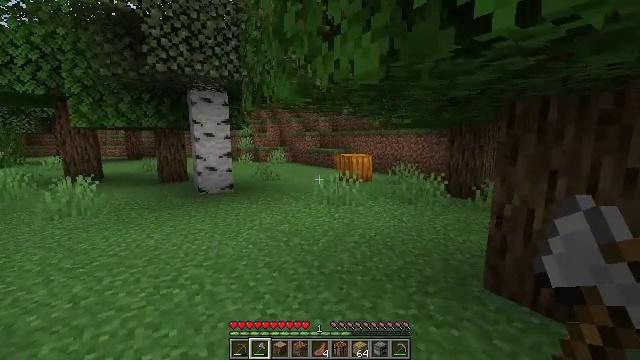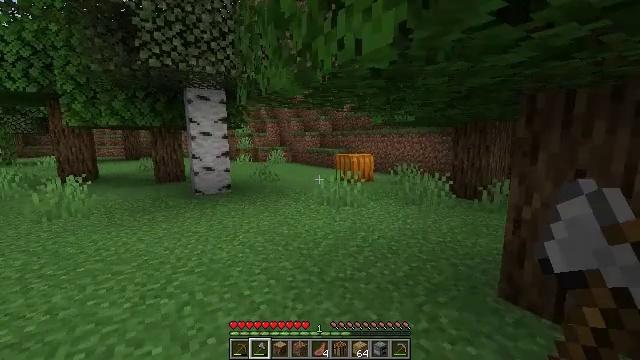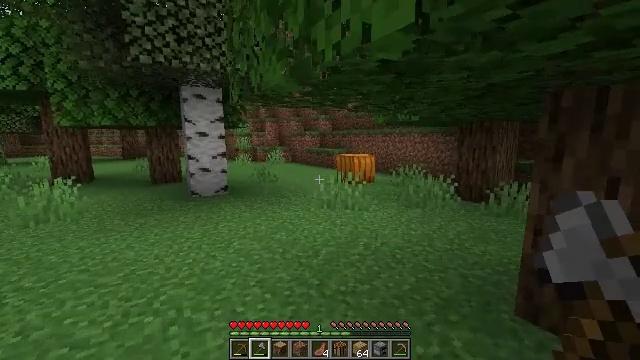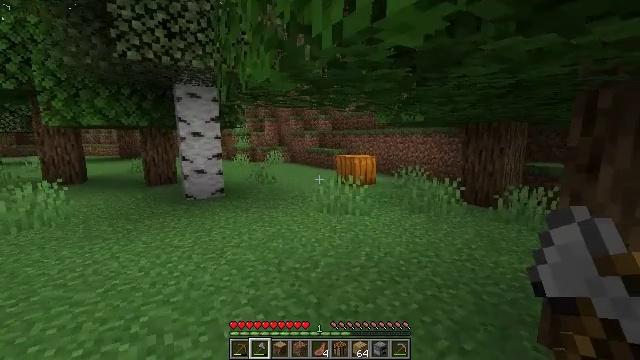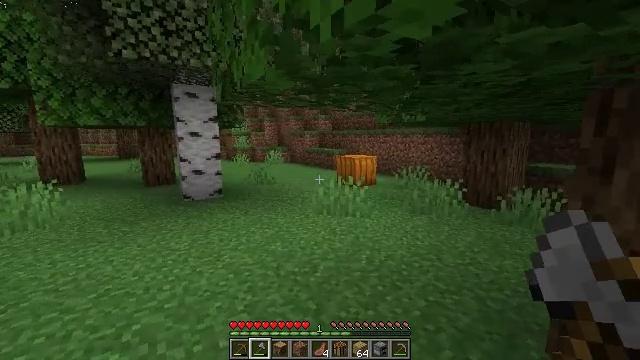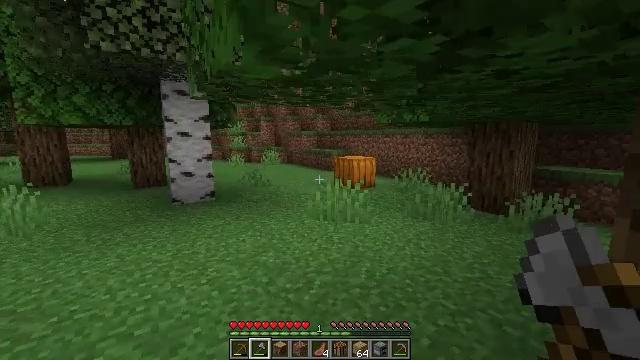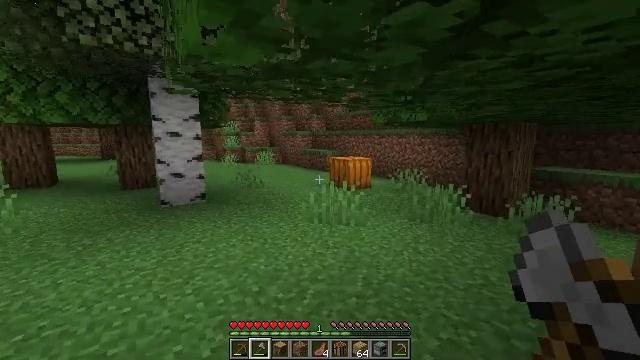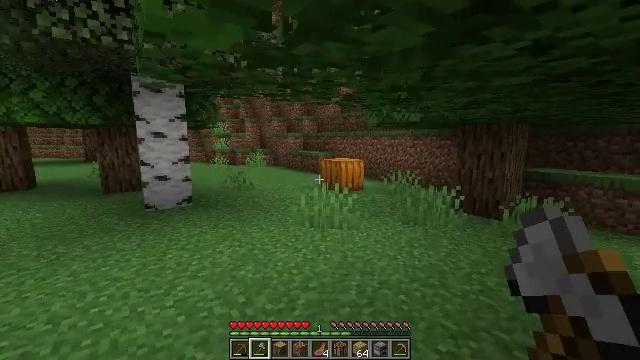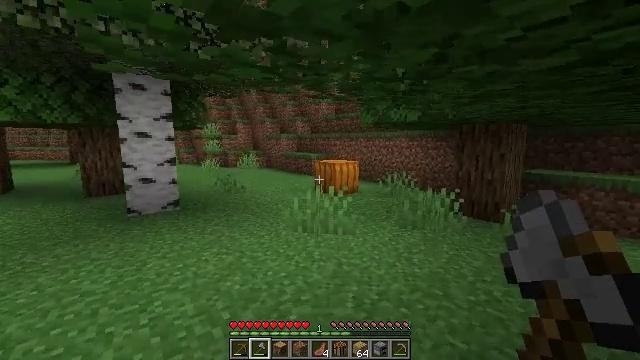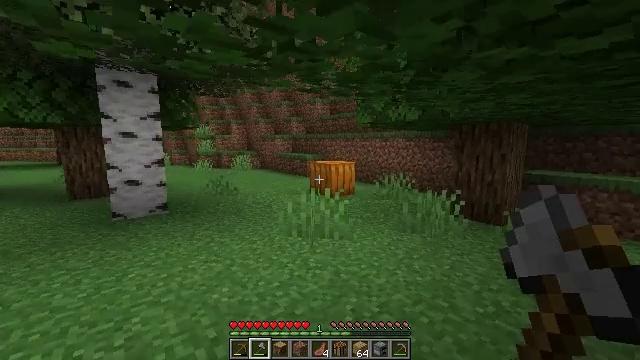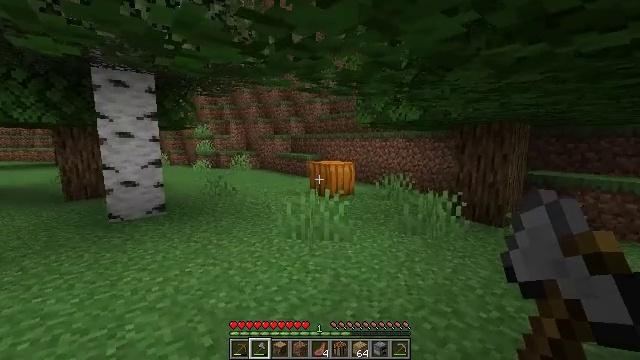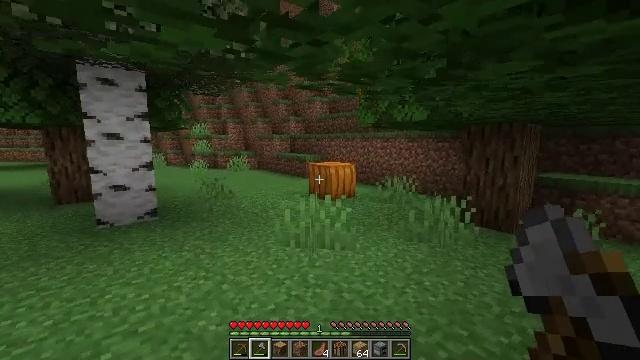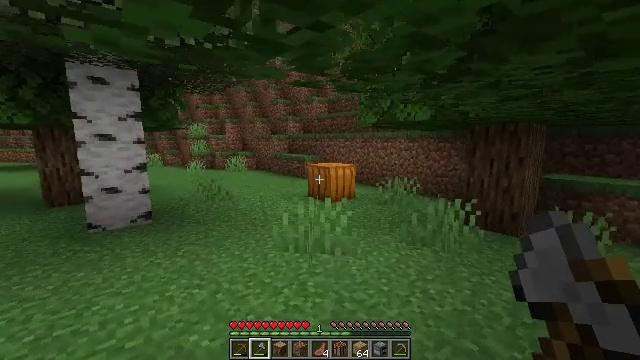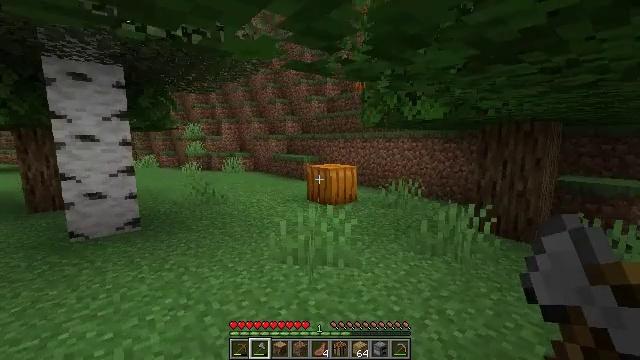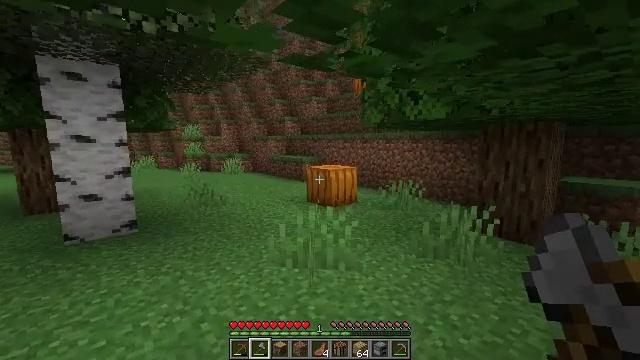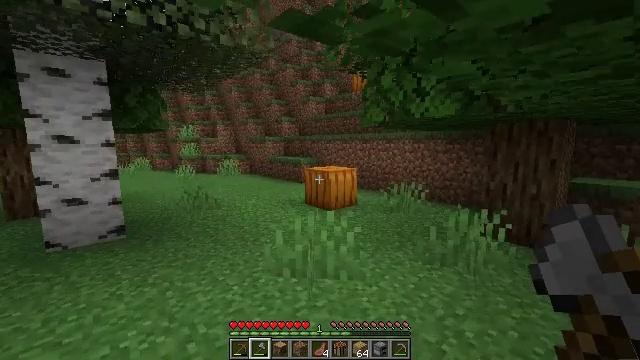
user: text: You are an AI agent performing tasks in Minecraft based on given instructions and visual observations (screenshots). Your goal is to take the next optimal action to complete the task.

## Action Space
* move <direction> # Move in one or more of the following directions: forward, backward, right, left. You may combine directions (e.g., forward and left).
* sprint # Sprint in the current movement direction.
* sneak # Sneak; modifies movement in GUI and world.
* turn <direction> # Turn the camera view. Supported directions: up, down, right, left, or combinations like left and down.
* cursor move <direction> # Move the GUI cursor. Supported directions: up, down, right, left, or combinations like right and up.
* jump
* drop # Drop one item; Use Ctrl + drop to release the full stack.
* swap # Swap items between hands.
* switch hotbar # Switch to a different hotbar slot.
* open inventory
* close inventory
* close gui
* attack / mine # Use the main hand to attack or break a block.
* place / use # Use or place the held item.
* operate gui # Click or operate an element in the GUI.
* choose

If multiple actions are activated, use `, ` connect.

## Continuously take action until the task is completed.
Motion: motion action
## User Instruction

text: Gather a pumpkin block.
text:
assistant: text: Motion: move forward
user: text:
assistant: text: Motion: move forward
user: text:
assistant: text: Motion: move forward
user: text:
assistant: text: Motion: move forward
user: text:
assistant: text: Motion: move forward
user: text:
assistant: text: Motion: move forward, turn right
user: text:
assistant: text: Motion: move forward, turn right
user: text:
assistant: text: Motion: move forward, turn right
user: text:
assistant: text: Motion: move forward, turn right
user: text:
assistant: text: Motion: move forward
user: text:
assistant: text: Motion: move forward
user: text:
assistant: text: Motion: move forward
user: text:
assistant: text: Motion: move forward
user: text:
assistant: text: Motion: move forward
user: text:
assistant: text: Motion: move forward
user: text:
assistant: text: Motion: move forward
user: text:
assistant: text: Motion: move forward
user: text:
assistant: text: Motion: move forward
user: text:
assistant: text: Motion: move forward
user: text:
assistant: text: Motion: move forward
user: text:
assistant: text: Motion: move forward
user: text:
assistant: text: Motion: move forward, turn right and down
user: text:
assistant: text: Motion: move forward
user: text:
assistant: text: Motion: move forward
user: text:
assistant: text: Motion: move forward
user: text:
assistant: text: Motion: move forward
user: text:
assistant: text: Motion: move forward
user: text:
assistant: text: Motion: move forward
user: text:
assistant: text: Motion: move forward
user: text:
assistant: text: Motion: move forward, turn down